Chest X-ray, PA view. Patient: 8 years old, sex F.
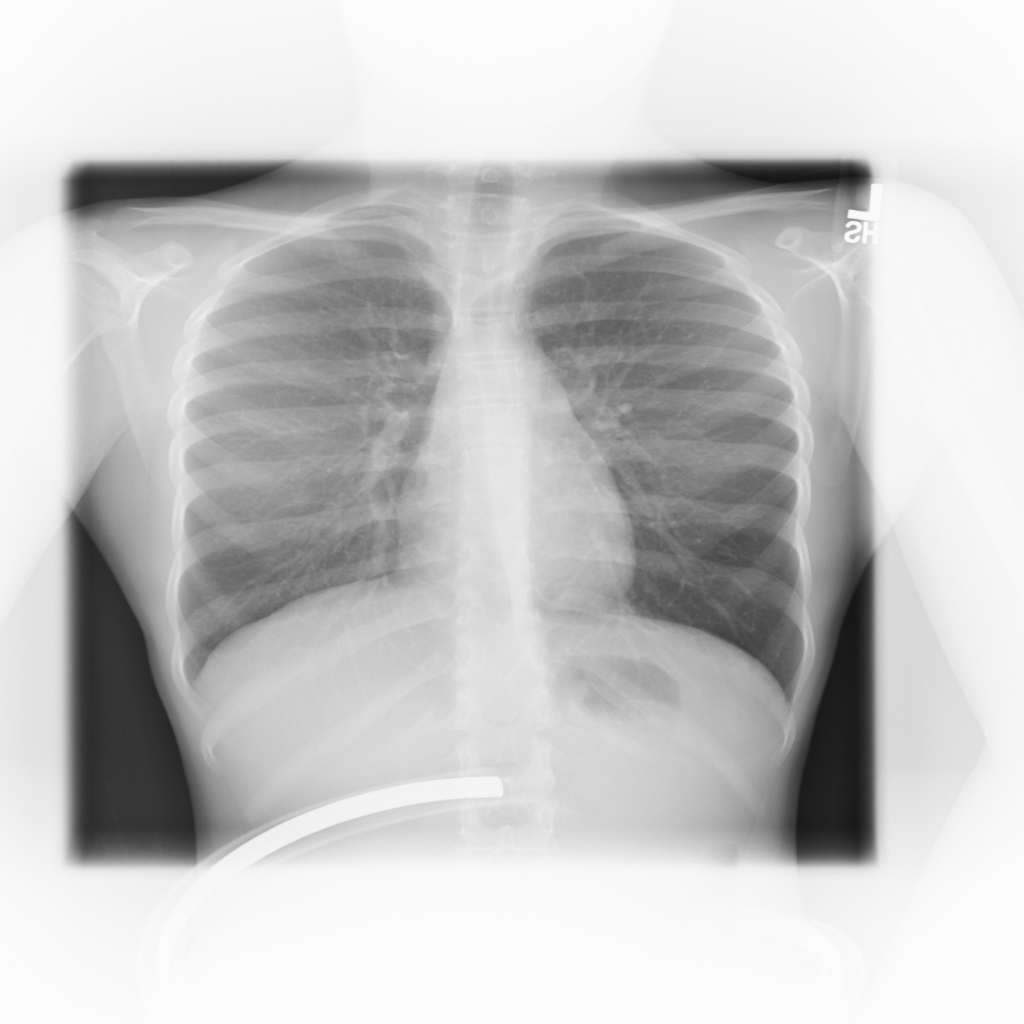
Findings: No Finding